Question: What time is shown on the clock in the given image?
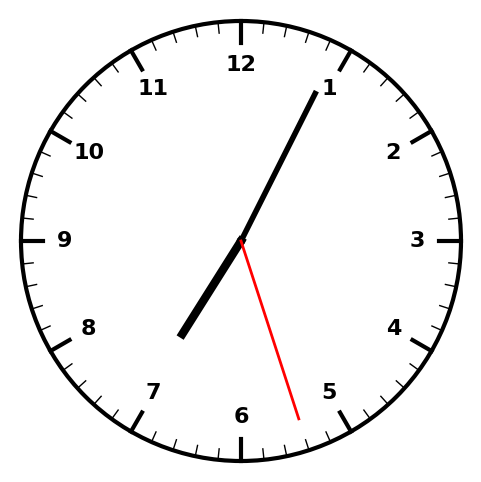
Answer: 07:04:27